【题型】解答题　【知识点】解析几何　【难度】medium
已知椭圆 $E$: $x^2 + \dfrac{y^2}{b^2} = 1\ (b > 0)$ 的左、右顶点分别为 $A_1$、$A_2$。过点 $M(-2,0)$ 的直线 $l$ 交椭圆 $E$ 于 $P$、$Q$ 两点。

   (1) 若 $E$ 的离心率为 $\dfrac{1}{2}$，求 $b$ 的值；

   (2) 若 $b = 2$，$\triangle MA_2P$ 为等腰三角形，且 $P$ 在第一象限，求点 $P$ 的坐标；

   (3) 设直线 $OQ$ 交椭圆 $E$ 于另一点 $R$，若 $\overrightarrow{A_1R} \cdot \overrightarrow{A_2P} = -4$，求 $b$ 的取值范围。
【解答】
【详解】
(1) 当椭圆焦点在 $x$ 轴上时，$e = \dfrac{c}{1} = \dfrac{1}{2}$，则 $c = \dfrac{1}{2}$，因此 $b = \sqrt{1^2 - \left(\dfrac{1}{2}\right)^2} = \dfrac{\sqrt{3}}{2}$。

当椭圆焦点在 $y$ 轴上时，
$\begin{cases}
e=\dfrac{c}{b} = \dfrac{1}{2} \\
b^2 = 1 + c^2
\end{cases}$，
解得 $b = \dfrac{2\sqrt{3}}{3}$，$c = \dfrac{\sqrt{3}}{3}$。

综上，当椭圆焦点在 $x$ 轴上时，$b = \dfrac{\sqrt{3}}{2}$；椭圆焦点在 $y$ 轴上时，$b = \dfrac{2\sqrt{3}}{3}$。

(2) 当 $b = 2$ 时，椭圆 $E$: $x^2 + \dfrac{y^2}{4} = 1$，其中 $M(-2,0)$，$A_1(-1,0)$，$A_2(1,0)$，

如下图所示：

设点 $P(x_0,y_0)$，且 $x_0 > 0$，$y_0 > 0$，

因为 $\triangle MA_2P$ 为等腰三角形，且 $P$ 在第一象限，已知 $M(-2,0)$，$A_2(1,0)$，

由椭圆对称性和点 $P$ 位置可知，$|PM| > |PA_2|$，

若 $|MA_2| = |A_2P|$，则 $|MA_2| = 1 - (-2) = 3$，

所以 $|A_2P| = 3$，可得 $\sqrt{(x_0 - 1)^2 + y_0^2} = 3$，

又因为 $P(x_0,y_0)$ 在椭圆 $x^2 + \dfrac{y^2}{4} = 1$ 上，所以 $x_0^2 + \dfrac{y_0^2}{4} = 1$，即 $y_0^2 = 4 - 4x_0^2$，

将 $y_0^2 = 4 - 4x_0^2$ 代入 $\sqrt{(x_0 - 1)^2 + y_0^2} = 3$ 中，得到 $(x_0 - 1)^2 + 4 - 4x_0^2 = 9$，

展开并化简可得：$x_0^2 - 2x_0 + 1 + 4 - 4x_0^2 = 9$，

即 $-3x_0^2 - 2x_0 - 4 = 0$，进一步变形为 $3x_0^2 + 2x_0 + 4 = 0$，

$\Delta = 4 - 4 \times 3 \times 4 < 0$ 则此方程无实数解；故 $|MA_2| \neq |A_2P|$；

若 $|MA_2| = |MP|$，$|MA_2| = 3$，则 $\sqrt{(x_0 + 2)^2 + y_0^2} = 3$，

将 $y_0^2 = 4 - 4x_0^2$ 代入可得 $(x_0 + 2)^2 + 4 - 4x_0^2 = 9$，展开并化简：

$x_0^2 + 4x_0 + 4 + 4 - 4x_0^2 = 9$，即 $-3x_0^2 + 4x_0 - 1 = 0$，

因式分解为 $(3x_0 - 1)(x_0 - 1) = 0$，解得 $x_0 = \frac{1}{3}$ 或 $x_0 = 1$（舍去），

将 $x_0 = \frac{1}{3}$ 代入椭圆方程可得 $y_0 = \frac{4\sqrt{2}}{3}$，所以 $P\left(\frac{1}{3}, \frac{4\sqrt{2}}{3}\right)$。

(3) 设直线 $PQ$ 的方程为 $x = my - 2$，$P(x_1,y_1)$，$Q(x_2,y_2)$，

将 $x = my - 2$ 代入椭圆方程 $x^2 + \frac{y^2}{b^2} = 1$，得到 $(my - 2)^2 + \frac{y^2}{b^2} = 1$，

展开并整理可得 $(m^2b^2 + 1)y^2 - 4mb^2y + 3b^2 = 0$，

由 $\Delta = 4b^2(m^2b^2 - 3) > 0$ 得 $m^2b^2 > 3$，

由韦达定理可得 $y_1 + y_2 = \frac{4mb^2}{m^2b^2 + 1}$，$y_1y_2 = \frac{3b^2}{m^2b^2 + 1}$，

因为 $Q$ 与 $R$ 关于原点对称，所以 $R(-x_2,-y_2)$，

又 $A_1(-1,0)$，$A_2(1,0)$，则 $\overrightarrow{A_1R} = (-x_2 + 1,-y_2)$，$\overrightarrow{A_2P} = (x_1 - 1,y_1)$，

根据向量数量积求解：已知 $\overrightarrow{A_1R} \cdot \overrightarrow{A_2P} = -4$，则 $(-x_2 + 1)(x_1 - 1) - y_1y_2 = -4$，

将 $x_1 = my_1 - 2$，$x_2 = my_2 - 2$ 代入上式可得：

$(-my_2 + 3)(my_1 - 3) - y_1y_2 = -9 \Rightarrow -(m^2 + 1)y_1y_2 + 3m(y_2 + y_1) = -4$

整理得：$-(m^2 + 1)y_1y_2 + 3m(y_1 + y_2) - 5 = 0$，

将 $y_1 + y_2 = \frac{4mb^2}{m^2b^2 + 1}$，$y_1y_2 = \frac{3b^2}{m^2b^2 + 1}$ 代入上式可得：

$-(m^2 + 1)\frac{3b^2}{m^2b^2 + 1} + 3m\frac{4mb^2}{m^2b^2 + 1} - 5 = 0$，即 $4m^2b^2 - 3b^2 - 5 = 0$，

因为 $m^2b^2 > 3$，所以 $3b^2 + 5 > 12$。

所以 $b^2  > \frac{7}{3}$,$又b>0$,$所以b>\frac{\sqrt{21}}{3}$

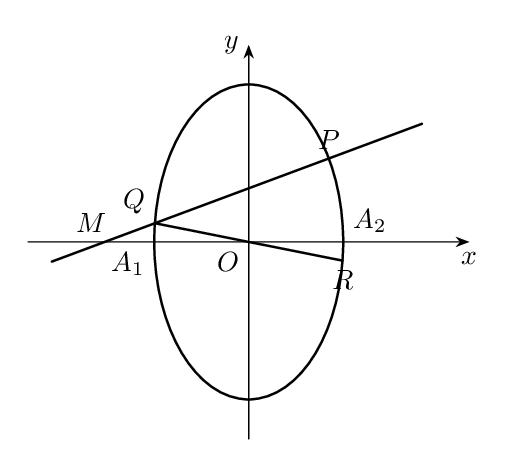